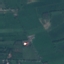
Land use / land cover class: Pasture